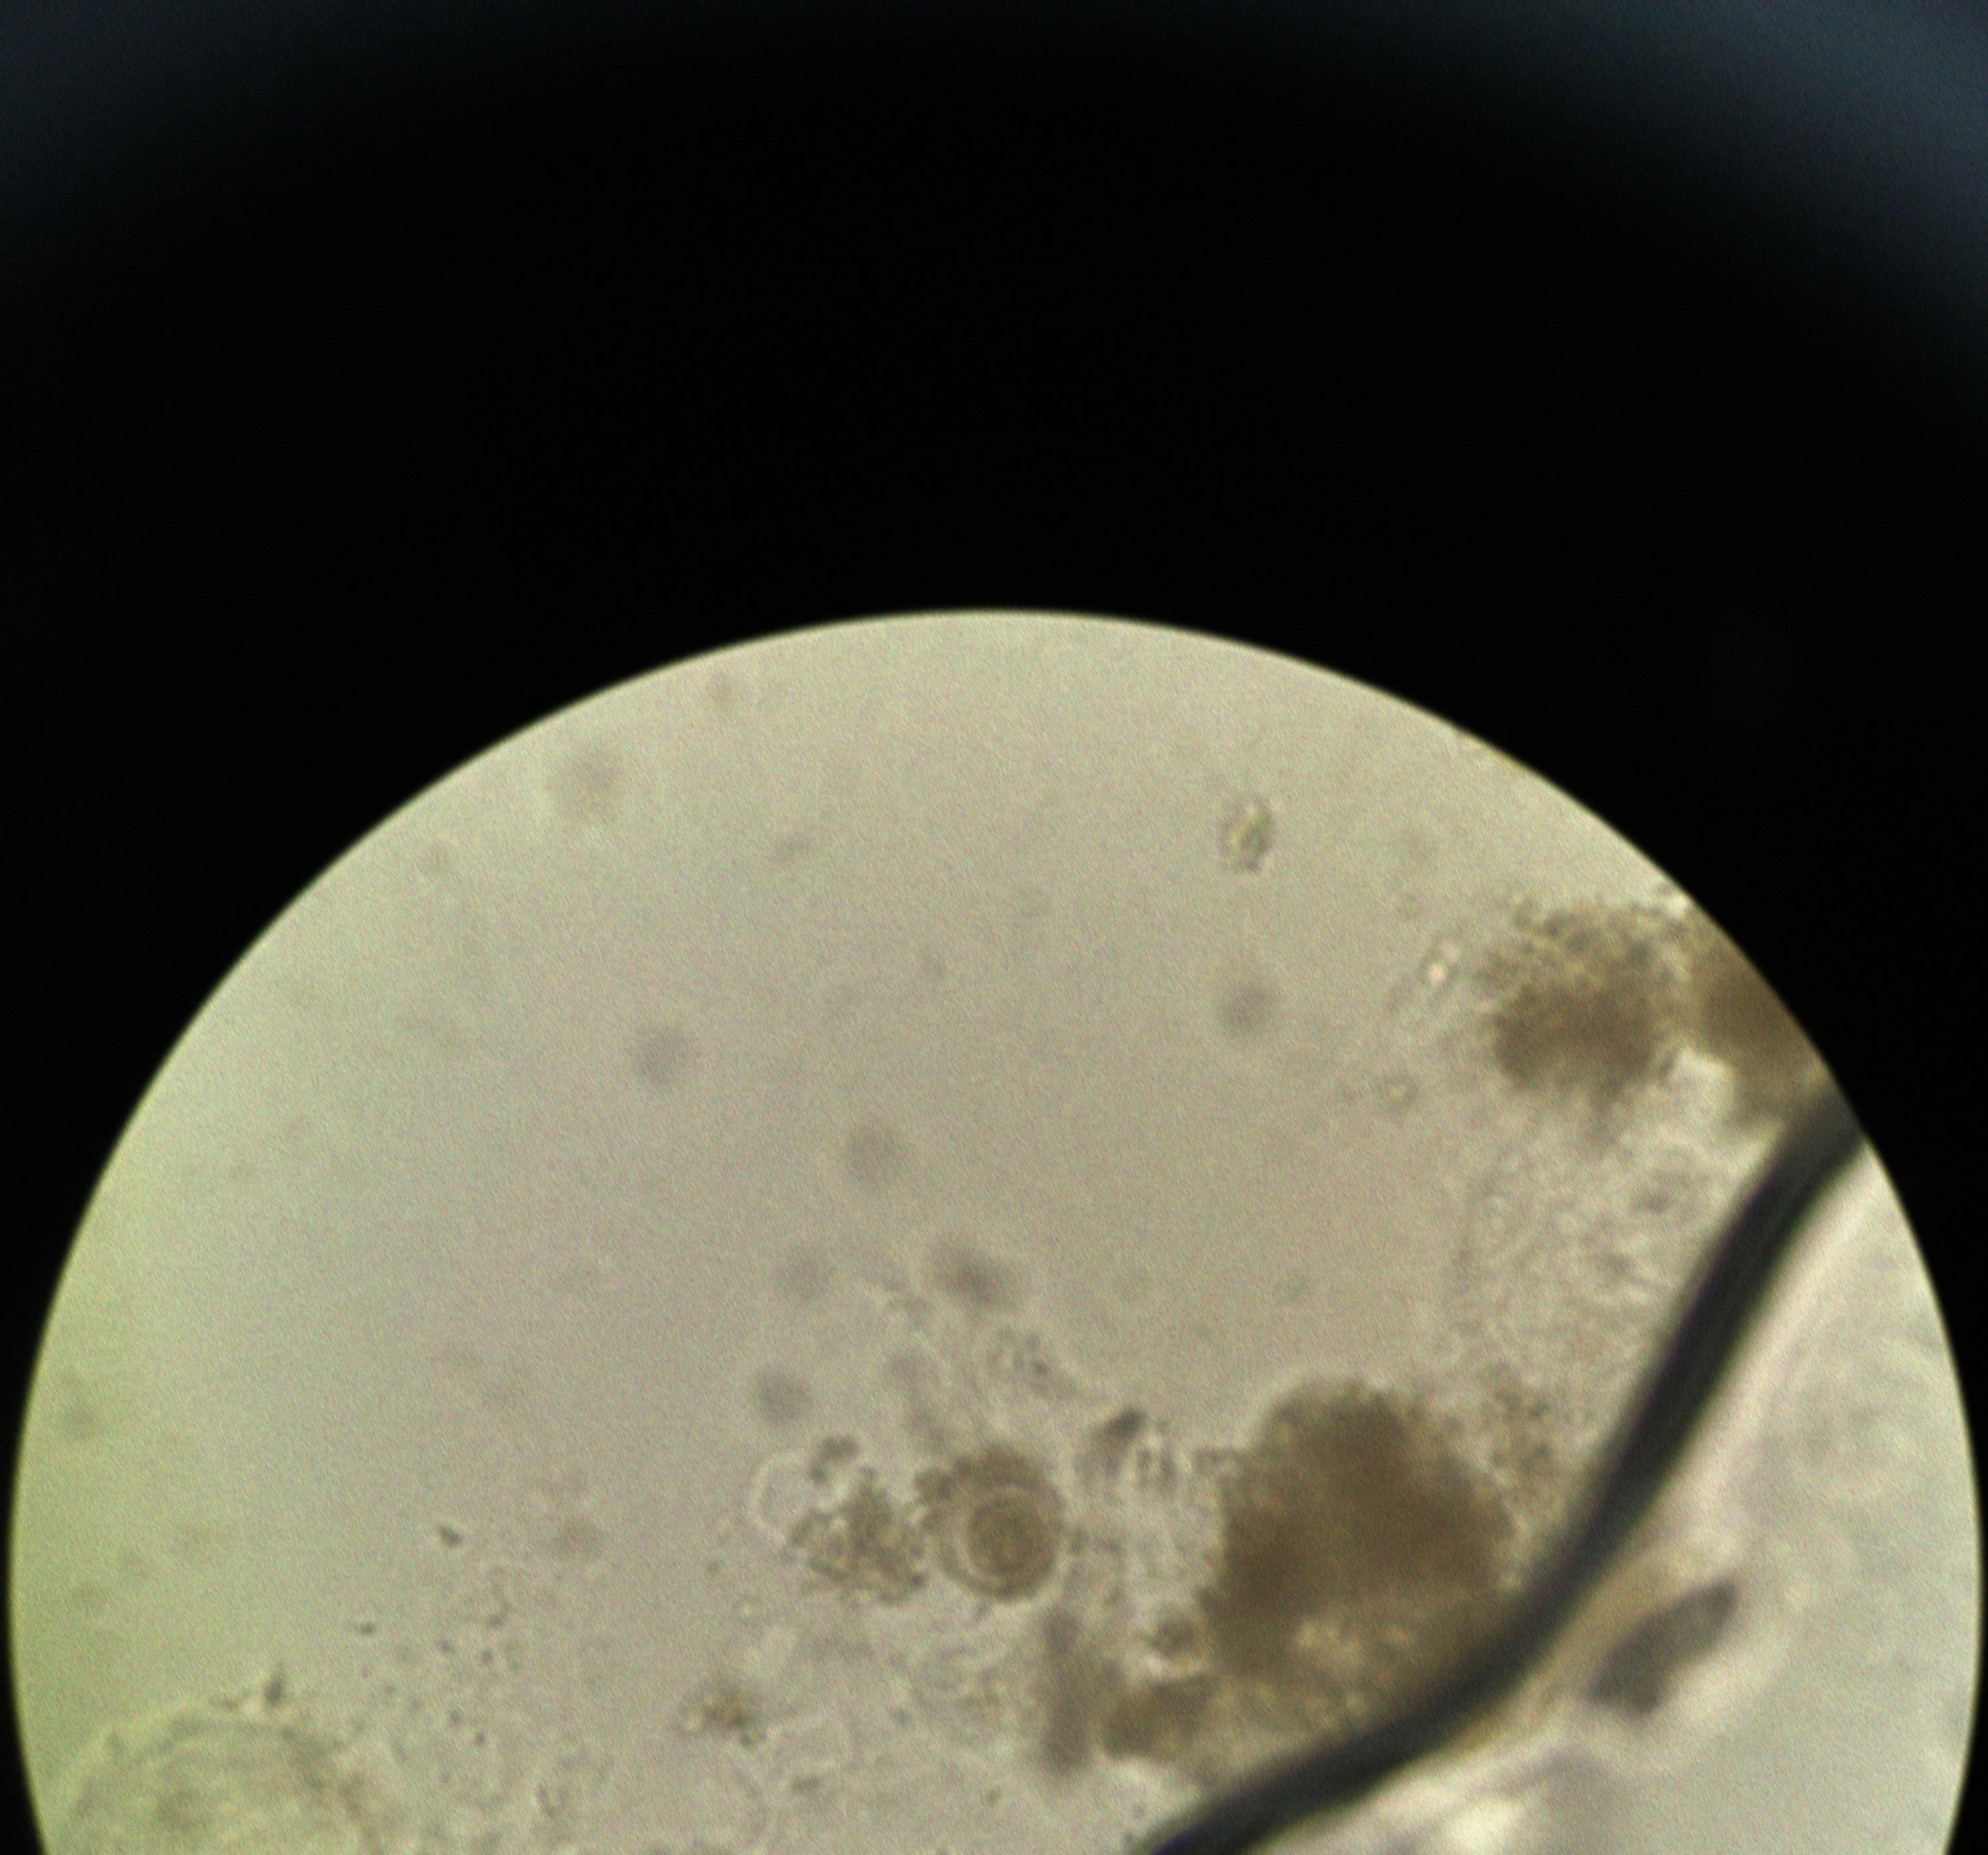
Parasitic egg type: Hymenolepis nana